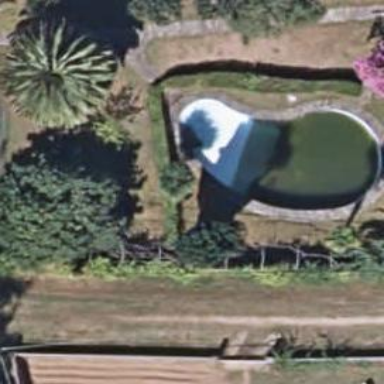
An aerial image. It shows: Swimming pool located in leisure land.